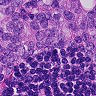
Metastatic tissue present: yes